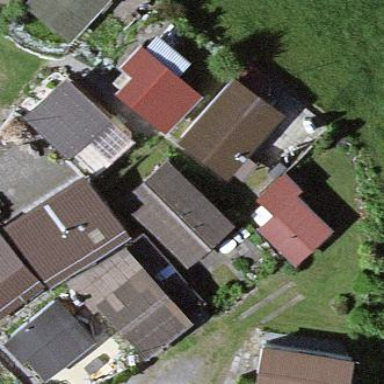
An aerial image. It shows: Static caravan.